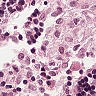
Metastatic tissue present: no